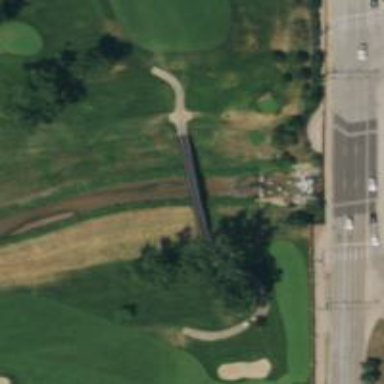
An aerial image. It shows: Path on bridge with Grade 1 quality track. It is specifically used as Golf Cart path.